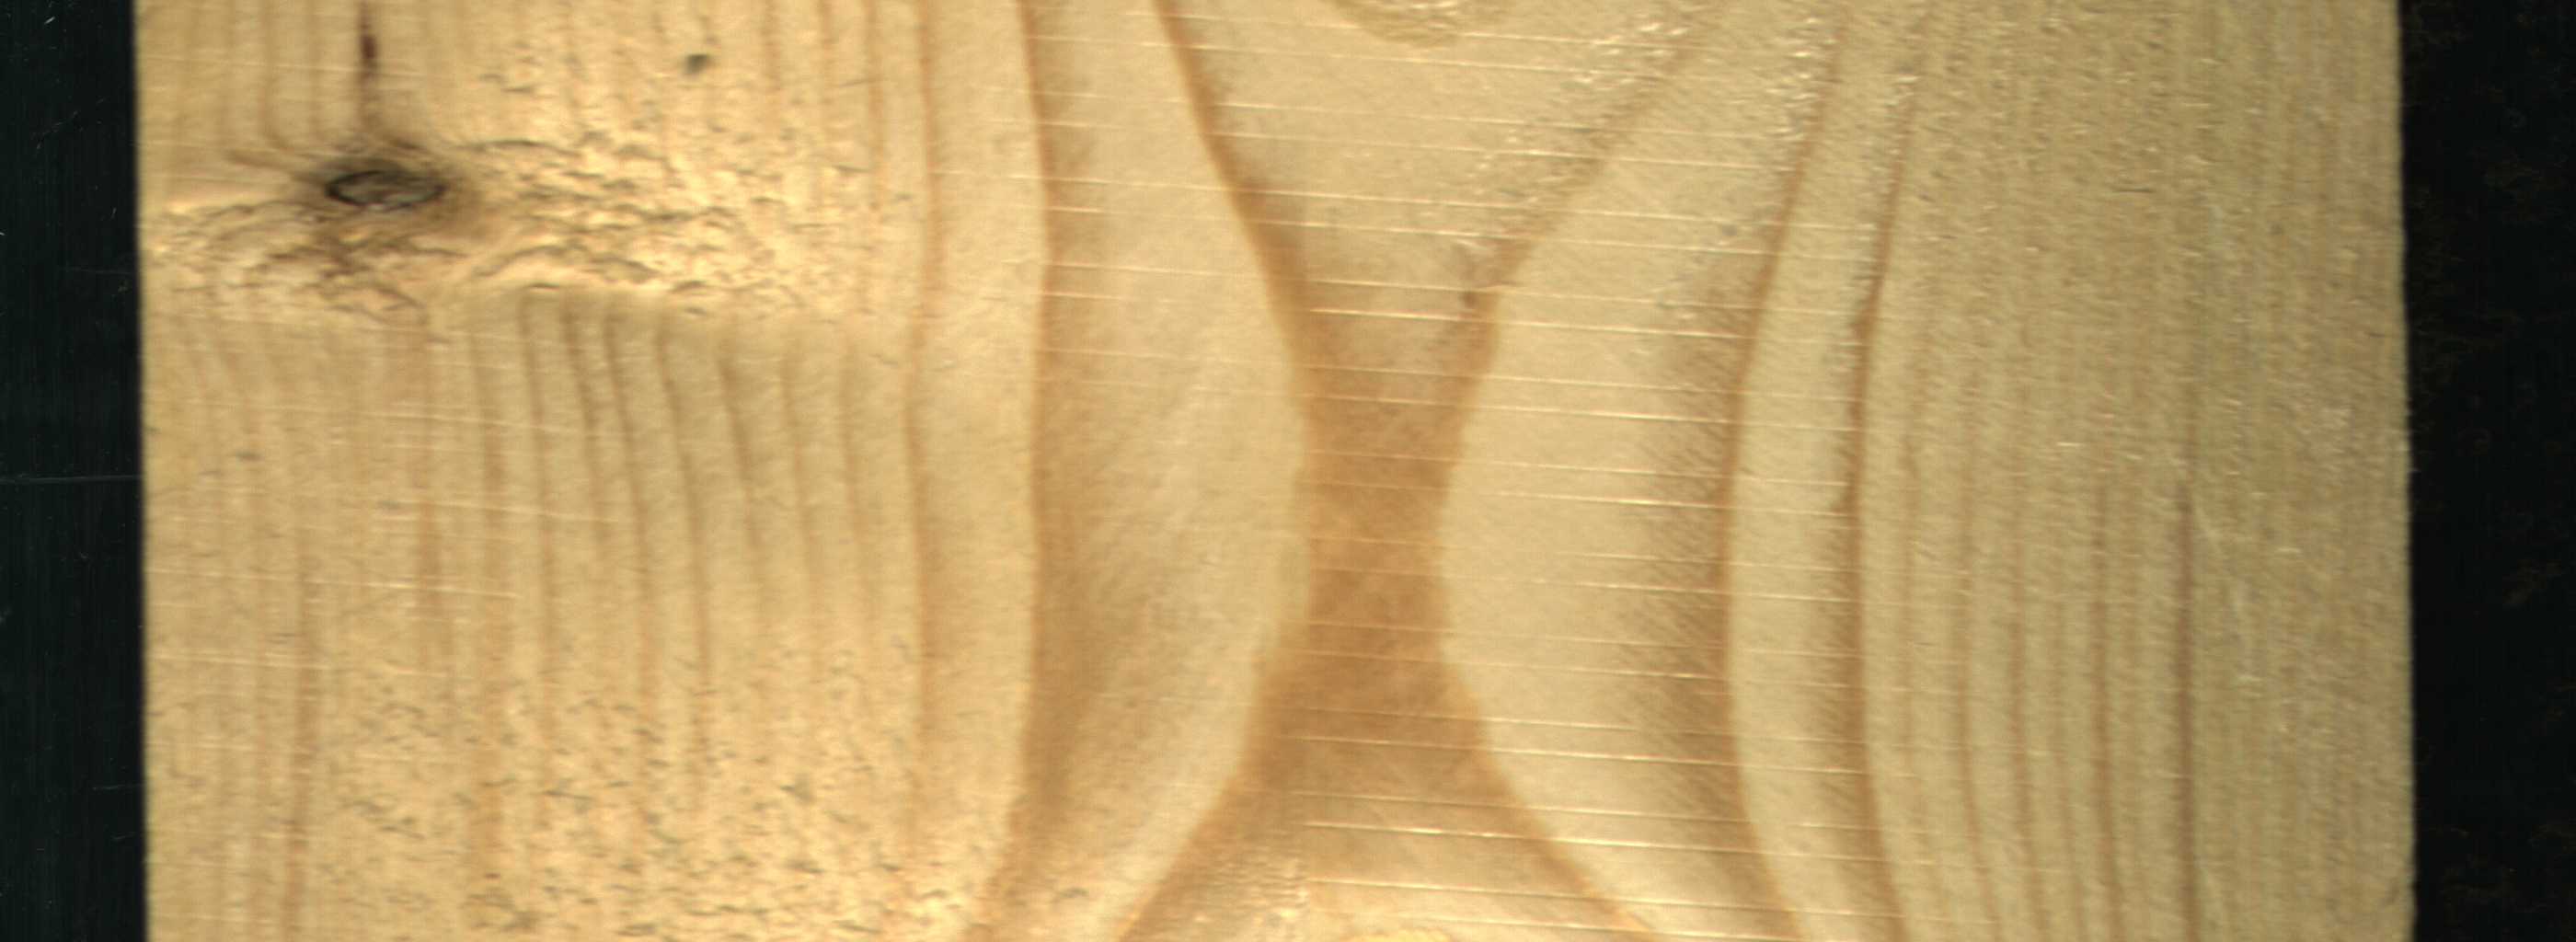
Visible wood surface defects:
Dead_Knot